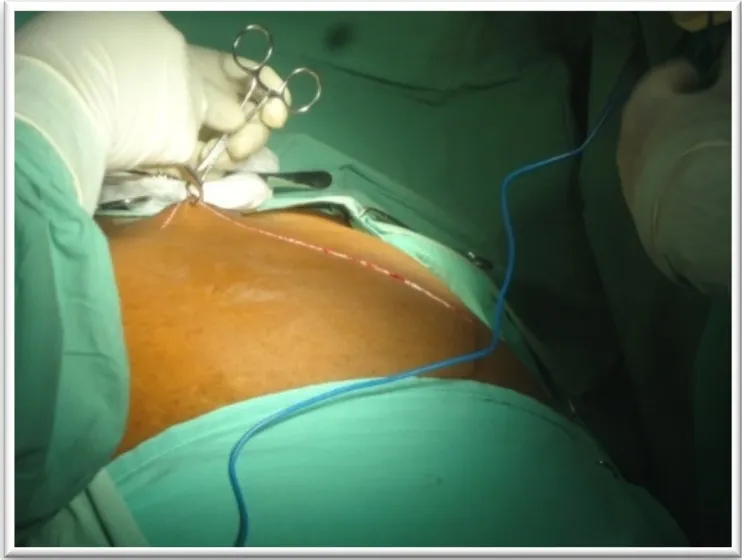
Left subcostal incision (case 2).
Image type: medical_photograph (other_medical_photograph)